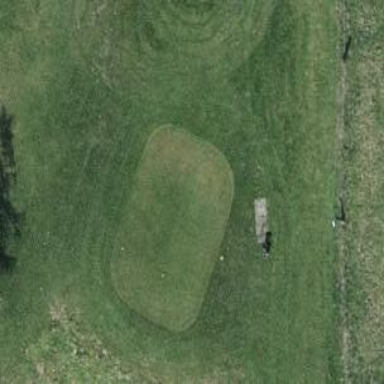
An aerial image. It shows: Grass area designated as golf tee.